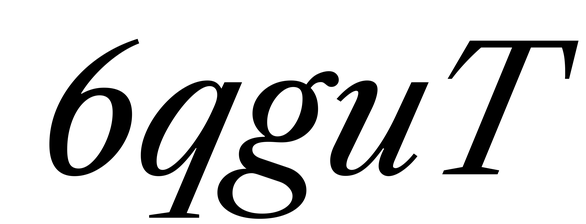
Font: LibreCaslonText-Italic_Italic